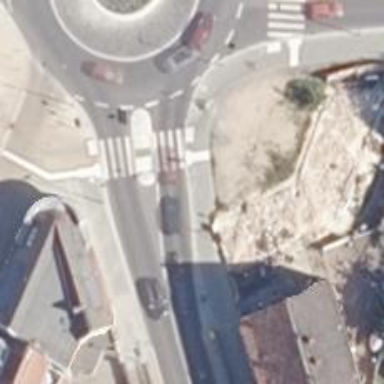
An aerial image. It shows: Uncontrolled zebra crossing with pedestrian island.